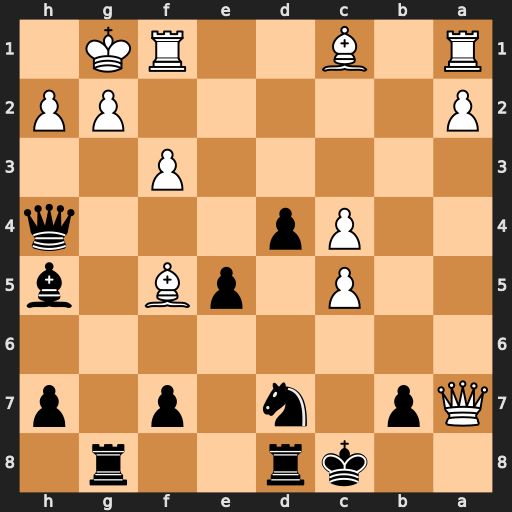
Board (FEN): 2kr2r1/Qp1n1p1p/8/2P1pB1b/2Pp3q/5P2/P5PP/R1B2RK1
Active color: b
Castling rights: -
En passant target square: -
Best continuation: Rxg2+ Kxg2 Rg8+ Bg5 Qxg5+ Bg4 Bxg4